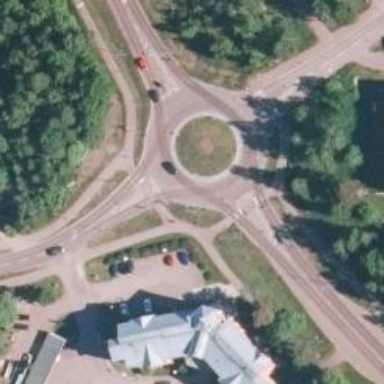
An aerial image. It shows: Secondary road with asphalt surface leading to roundabout junction.